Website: macys
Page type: delivery-shipping
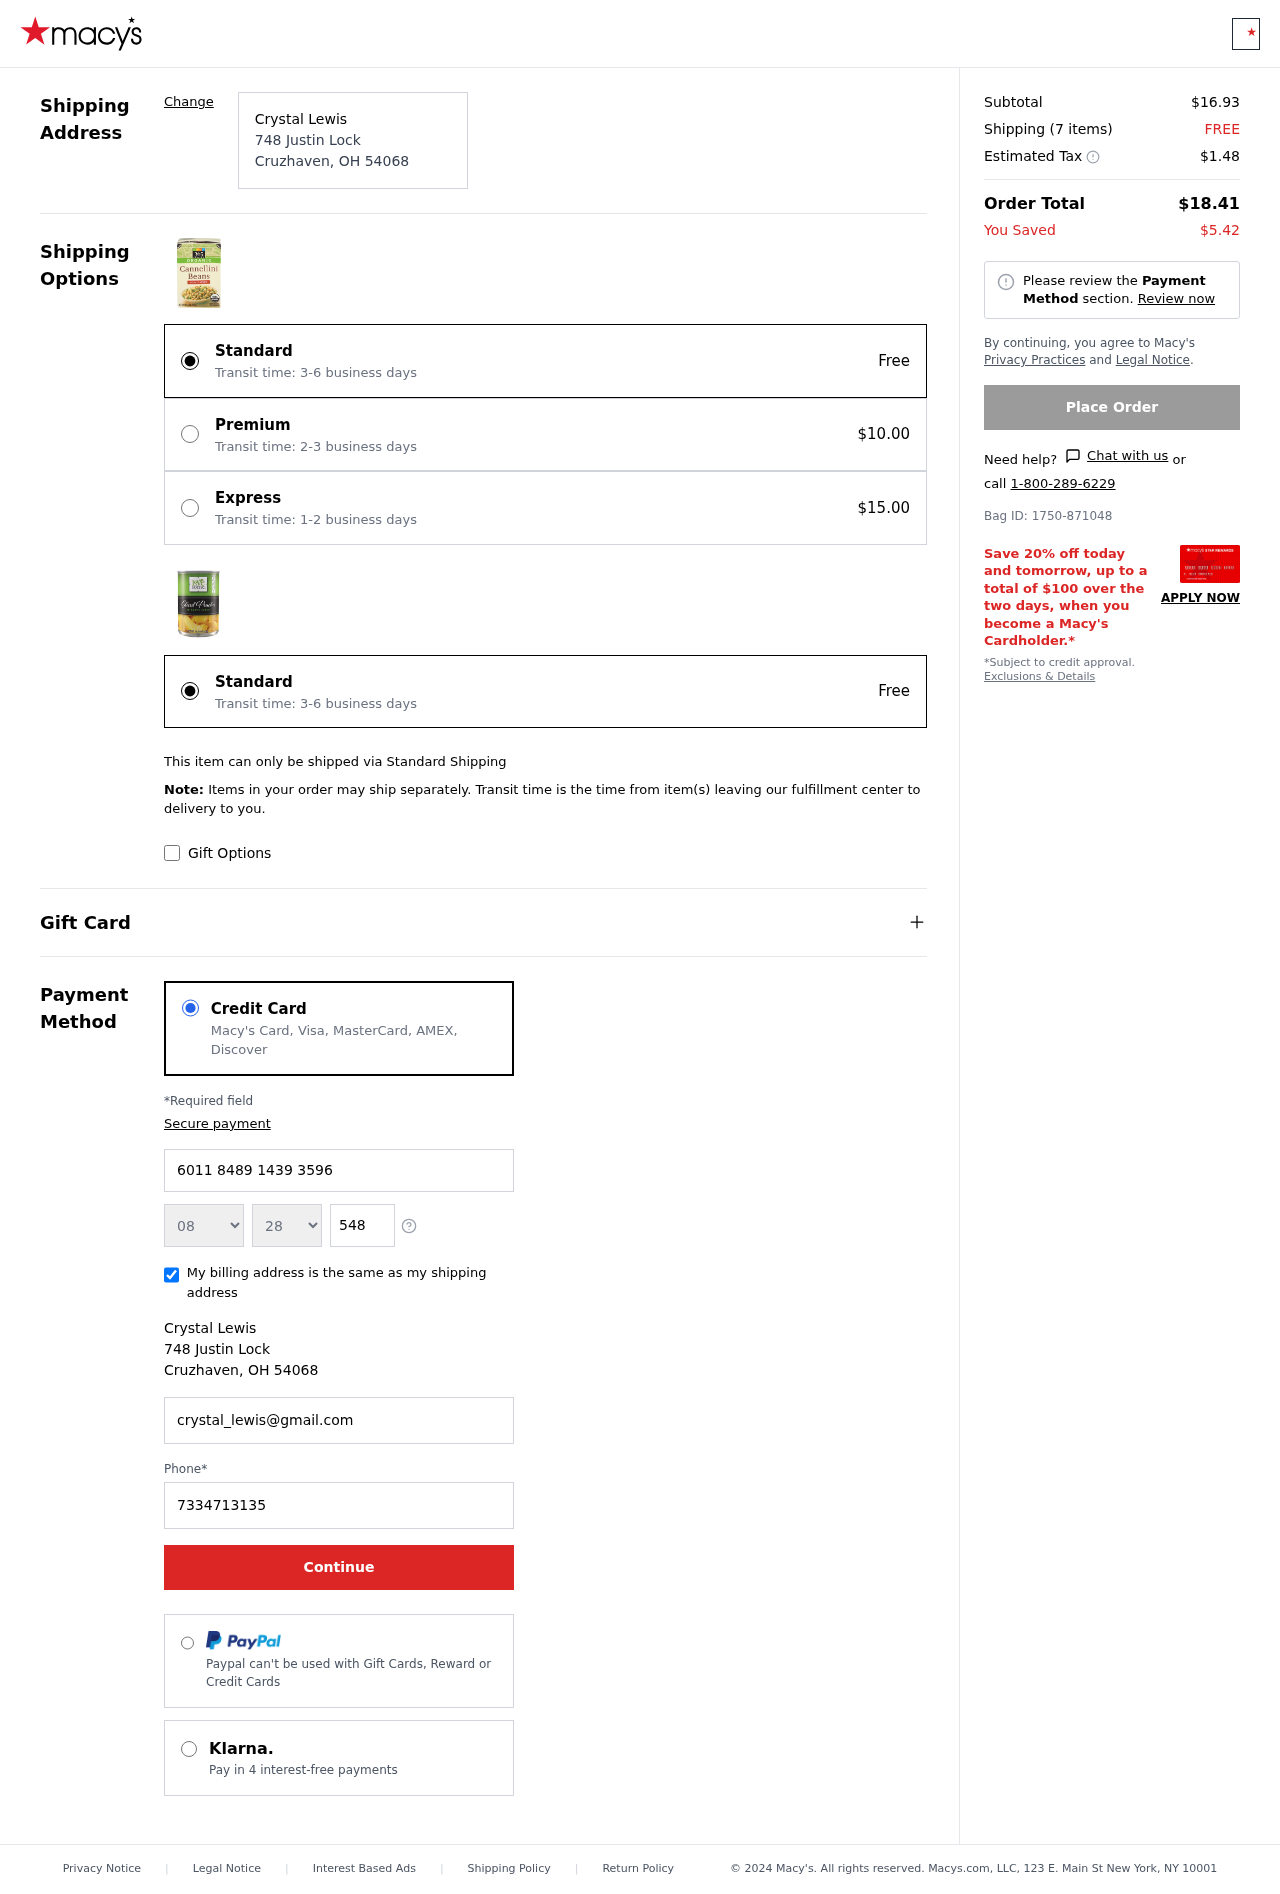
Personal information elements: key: PII_CARD_EXPIRY_MONTH
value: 08
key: PII_CARD_EXPIRY_YEAR
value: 28
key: PII_CITY
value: Cruzhaven
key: PII_CITY_STATE_ZIP
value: Cruzhaven, OH 54068
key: PII_FULLNAME
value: Crystal Lewis
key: PII_POSTCODE
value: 54068
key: PII_STATE_ABBR
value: OH
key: PII_STREET
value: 748 Justin Lock
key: PII_CARD_NUMBER
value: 6011 8489 1439 3596
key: PII_CARD_CVV
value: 548
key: PII_EMAIL
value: crystal_lewis@gmail.com
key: PII_PHONE
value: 7334713135
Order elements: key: ORDER_SUBTOTAL
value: $16.93
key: ORDER_NUM_ITEMS
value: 7
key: ORDER_SHIPPING_COST
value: FREE
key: ORDER_TAX
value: $1.48
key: ORDER_TOTAL
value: $18.41
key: ORDER_SAVINGS
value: $5.42
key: ORDER_BAG_ID
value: Bag ID: 1750-871048